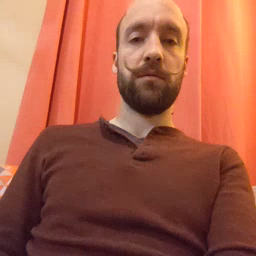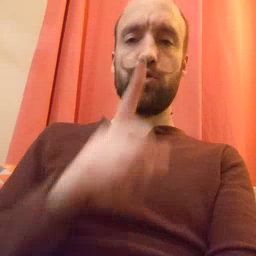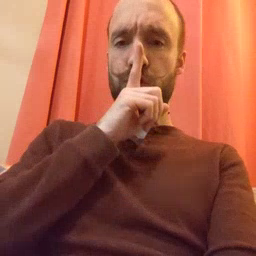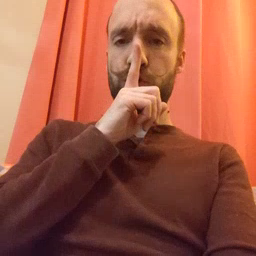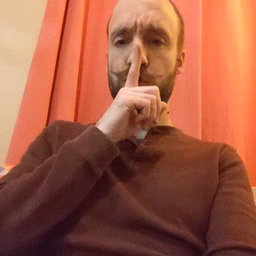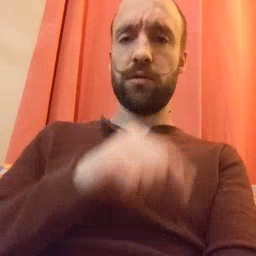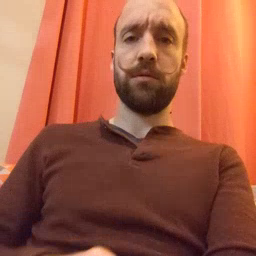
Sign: shhh